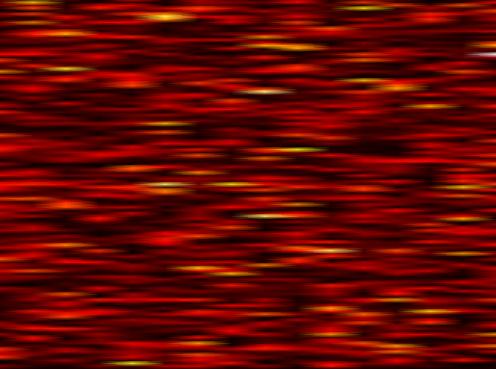
Label: UFMC